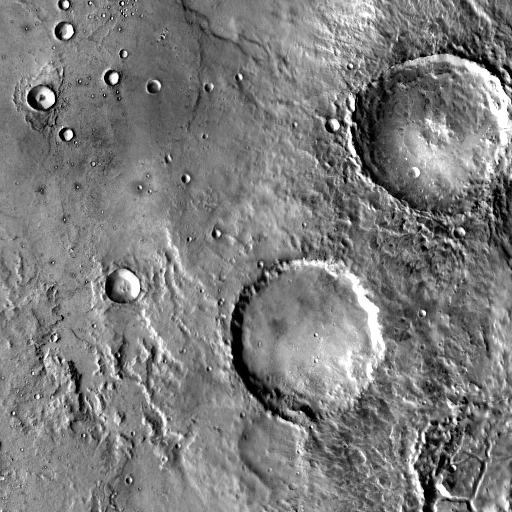
Crater classes present: Background, Other, Layered, Buried, Secondary